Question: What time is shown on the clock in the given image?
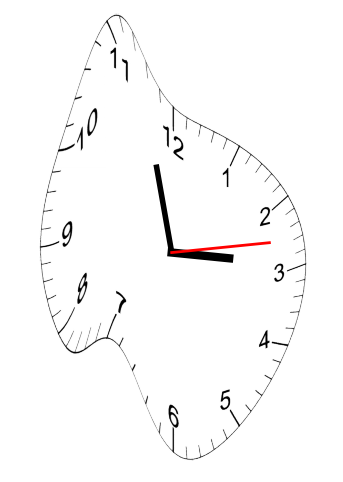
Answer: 02:57:13